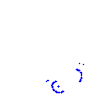
Particle: kaon